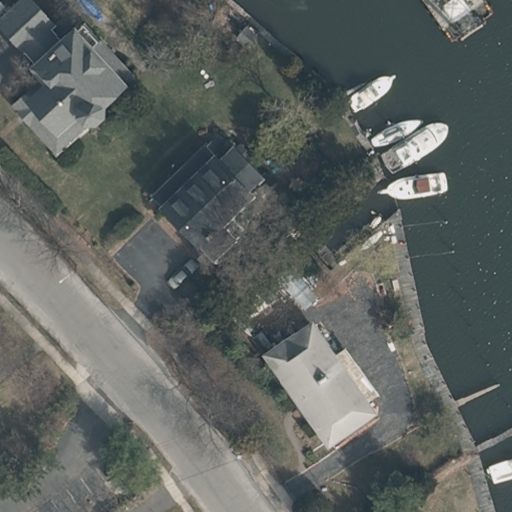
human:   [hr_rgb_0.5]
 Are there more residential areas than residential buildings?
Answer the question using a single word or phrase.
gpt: no

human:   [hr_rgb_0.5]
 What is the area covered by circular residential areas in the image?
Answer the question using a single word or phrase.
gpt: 0m2

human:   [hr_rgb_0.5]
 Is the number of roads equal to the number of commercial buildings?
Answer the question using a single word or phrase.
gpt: no

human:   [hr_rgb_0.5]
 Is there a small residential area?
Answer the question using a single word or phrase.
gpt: no

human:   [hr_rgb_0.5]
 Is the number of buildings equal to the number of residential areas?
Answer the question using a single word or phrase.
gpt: no

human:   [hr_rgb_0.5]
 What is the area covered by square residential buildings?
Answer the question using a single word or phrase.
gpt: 0m2

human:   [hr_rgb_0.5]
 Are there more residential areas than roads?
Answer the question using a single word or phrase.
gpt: no

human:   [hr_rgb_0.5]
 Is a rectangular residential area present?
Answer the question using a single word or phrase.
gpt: yes

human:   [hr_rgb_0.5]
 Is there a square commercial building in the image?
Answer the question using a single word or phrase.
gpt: no

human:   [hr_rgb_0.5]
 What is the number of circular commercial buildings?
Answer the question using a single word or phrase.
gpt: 0

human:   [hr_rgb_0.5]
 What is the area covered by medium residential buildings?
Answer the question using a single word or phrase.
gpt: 651m2

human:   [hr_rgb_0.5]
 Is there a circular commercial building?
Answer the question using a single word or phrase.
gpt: no

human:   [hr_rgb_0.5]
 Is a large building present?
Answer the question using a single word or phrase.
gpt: no

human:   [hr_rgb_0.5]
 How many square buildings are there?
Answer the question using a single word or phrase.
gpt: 0

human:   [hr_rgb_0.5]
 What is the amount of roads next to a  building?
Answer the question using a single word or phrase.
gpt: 1

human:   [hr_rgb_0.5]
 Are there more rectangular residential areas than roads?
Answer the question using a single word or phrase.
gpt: no

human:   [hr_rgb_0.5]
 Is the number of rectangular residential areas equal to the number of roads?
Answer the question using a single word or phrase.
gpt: yes

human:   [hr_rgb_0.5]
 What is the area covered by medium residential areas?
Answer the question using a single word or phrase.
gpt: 0m2

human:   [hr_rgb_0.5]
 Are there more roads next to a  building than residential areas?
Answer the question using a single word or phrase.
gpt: no

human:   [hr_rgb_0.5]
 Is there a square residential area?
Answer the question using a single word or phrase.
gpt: no

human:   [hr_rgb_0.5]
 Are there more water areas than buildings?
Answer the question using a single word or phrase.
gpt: no

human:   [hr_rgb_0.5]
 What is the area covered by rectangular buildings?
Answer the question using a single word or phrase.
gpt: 3m2

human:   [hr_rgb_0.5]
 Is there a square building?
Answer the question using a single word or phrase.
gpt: no

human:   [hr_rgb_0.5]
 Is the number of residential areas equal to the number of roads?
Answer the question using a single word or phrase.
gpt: yes

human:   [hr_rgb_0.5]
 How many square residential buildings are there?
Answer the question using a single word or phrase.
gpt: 0

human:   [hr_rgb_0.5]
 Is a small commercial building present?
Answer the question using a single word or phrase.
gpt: no

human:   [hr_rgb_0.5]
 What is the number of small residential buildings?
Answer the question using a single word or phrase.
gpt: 1

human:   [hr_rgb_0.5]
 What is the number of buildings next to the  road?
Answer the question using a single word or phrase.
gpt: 4

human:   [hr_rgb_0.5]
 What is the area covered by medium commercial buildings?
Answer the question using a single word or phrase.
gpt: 0m2

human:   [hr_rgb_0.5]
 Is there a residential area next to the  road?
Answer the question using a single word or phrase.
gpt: yes

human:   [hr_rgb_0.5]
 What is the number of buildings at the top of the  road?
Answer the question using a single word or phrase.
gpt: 3

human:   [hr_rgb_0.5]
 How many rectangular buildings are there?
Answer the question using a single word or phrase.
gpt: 1

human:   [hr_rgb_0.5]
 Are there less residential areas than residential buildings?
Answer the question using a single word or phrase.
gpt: yes

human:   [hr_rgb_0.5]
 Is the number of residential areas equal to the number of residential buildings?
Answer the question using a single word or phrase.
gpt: no

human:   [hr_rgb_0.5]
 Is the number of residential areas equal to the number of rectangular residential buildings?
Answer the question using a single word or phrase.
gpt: yes

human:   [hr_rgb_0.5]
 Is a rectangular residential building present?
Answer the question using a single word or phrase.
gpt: yes